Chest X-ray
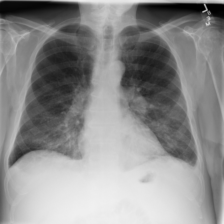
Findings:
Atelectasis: negative
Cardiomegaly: negative
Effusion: negative
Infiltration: positive
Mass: negative
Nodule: negative
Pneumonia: negative
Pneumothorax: negative
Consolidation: negative
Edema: negative
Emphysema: negative
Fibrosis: negative
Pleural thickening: negative
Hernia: negative